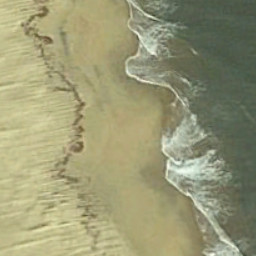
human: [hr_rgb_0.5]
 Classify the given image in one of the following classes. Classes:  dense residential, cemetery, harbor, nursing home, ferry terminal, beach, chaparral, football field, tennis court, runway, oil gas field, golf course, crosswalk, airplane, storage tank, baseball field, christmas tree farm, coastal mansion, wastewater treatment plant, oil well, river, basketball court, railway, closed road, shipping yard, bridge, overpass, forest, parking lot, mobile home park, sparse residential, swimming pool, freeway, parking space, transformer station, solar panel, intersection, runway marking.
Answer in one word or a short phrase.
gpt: beach